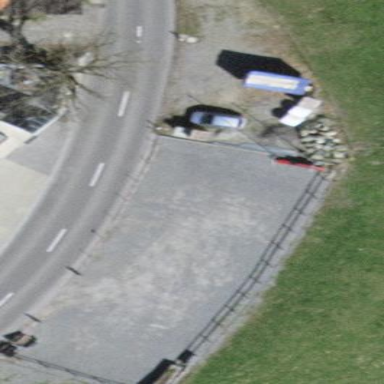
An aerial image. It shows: Parking area with surface.